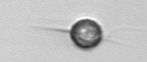
Label: Acanthoica_quattrospina